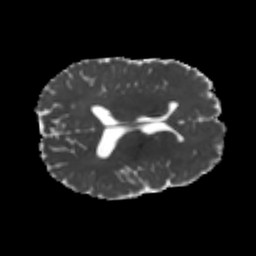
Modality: MD
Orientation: axial
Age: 19
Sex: male
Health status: healthy
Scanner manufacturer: philips
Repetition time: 7.478 s
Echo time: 0.08753 s